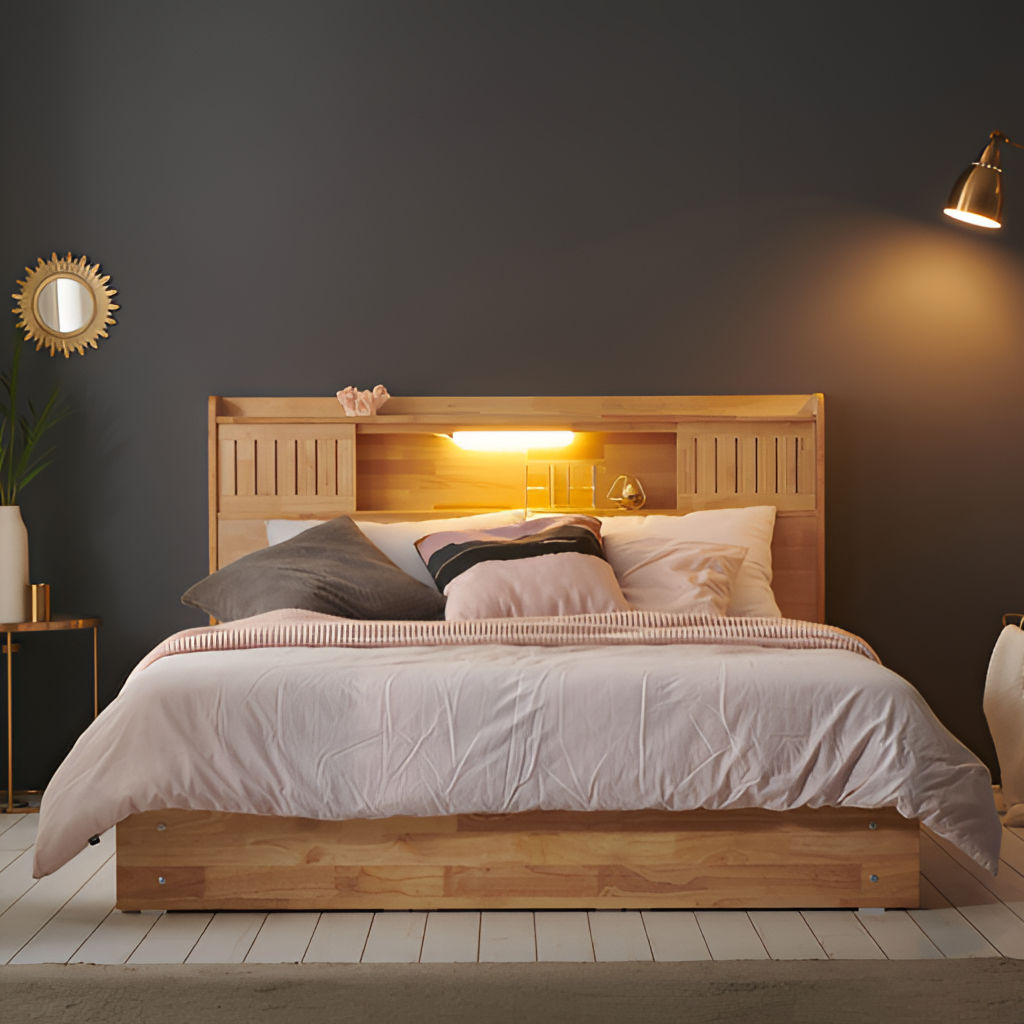
light wood backlit headboard bed, bedroom, wood flooring, with plank pattern, modern, paint wallpaper, with solid pattern